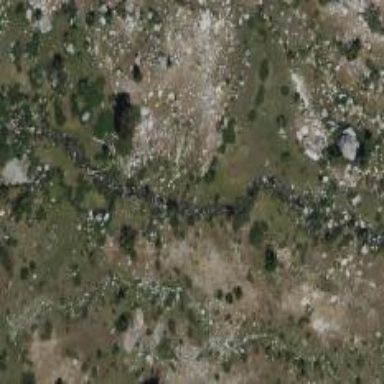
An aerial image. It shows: Path.